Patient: sex F, age 63
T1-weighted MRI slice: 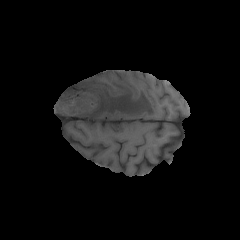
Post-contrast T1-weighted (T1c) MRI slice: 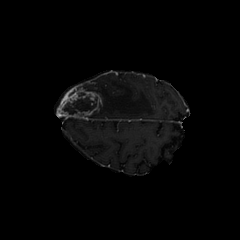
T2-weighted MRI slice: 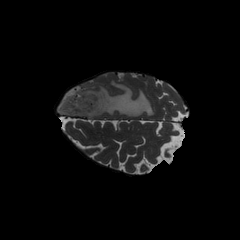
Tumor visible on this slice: yes
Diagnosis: Glioblastoma, IDH-wildtype
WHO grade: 4